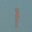
Label: 1